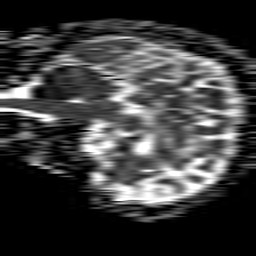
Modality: ADC
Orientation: sagittal
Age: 56
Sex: female
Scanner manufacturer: philips
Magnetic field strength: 1.5 T
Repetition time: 4.6 s
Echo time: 0.08631 s